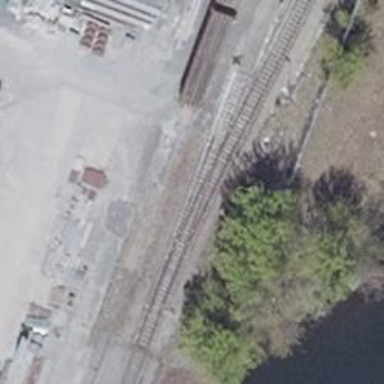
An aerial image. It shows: Railway switch.